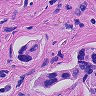
Metastatic tissue present: yes